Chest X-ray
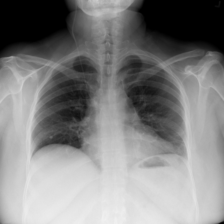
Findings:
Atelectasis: negative
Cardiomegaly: negative
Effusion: negative
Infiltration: negative
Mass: negative
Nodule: negative
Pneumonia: negative
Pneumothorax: negative
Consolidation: negative
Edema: negative
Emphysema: negative
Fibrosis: negative
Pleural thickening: negative
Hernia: negative